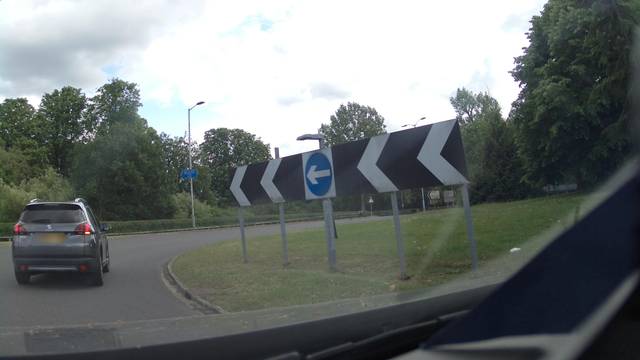
Region: United Kingdom
Coordinates: 51.501, -0.6026